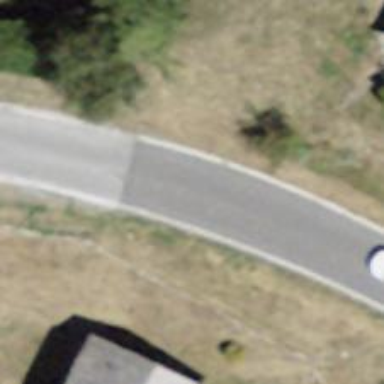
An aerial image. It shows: Tertiary road.